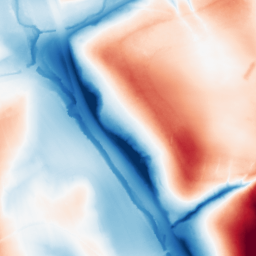
Category: classical
Decomposition family: gaussian_anisotropic
Decomposition parameters: sigma_x: 50
sigma_y: 10
Upsampling method: edge_directed
Upsampling parameters: scale: 2
Upsampling scale: 2